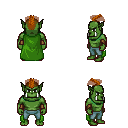
a pixel art fantasy rpg character, male body template, orc, green skin, green cape, teal pants, brunette short mohawk hairstyle, cloth bracers, four views (front, back, left, right), 2x2 character sprite sheet, small pixel art, hard edges, no anti-aliasing